Field crop: maize
Growth stage: 1
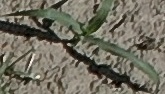
Species: sorghum